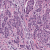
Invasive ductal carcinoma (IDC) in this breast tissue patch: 1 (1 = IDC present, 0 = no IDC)